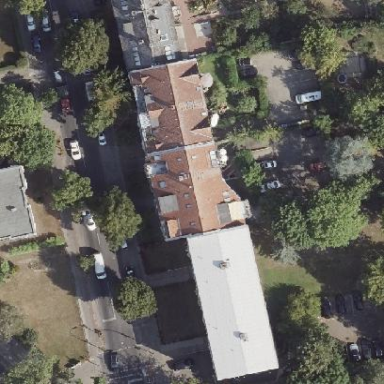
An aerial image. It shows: Gabled-roof building with apartments. The roof is covered with roof tiles.